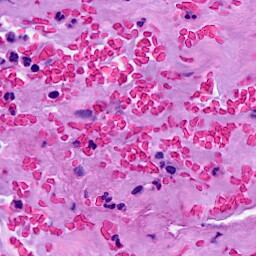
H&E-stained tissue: Breast